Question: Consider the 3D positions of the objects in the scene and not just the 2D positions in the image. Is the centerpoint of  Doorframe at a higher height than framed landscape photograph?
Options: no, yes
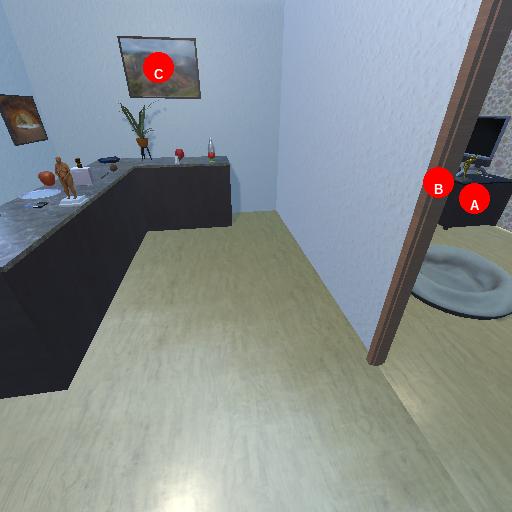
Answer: no